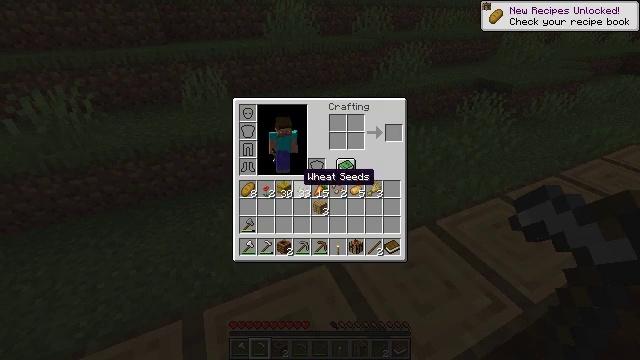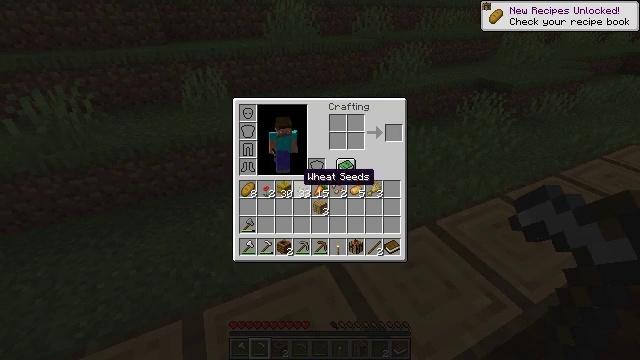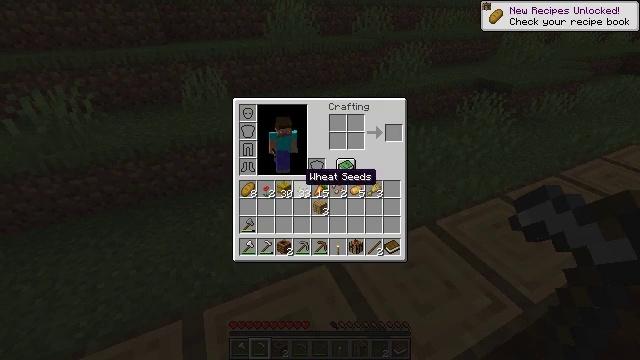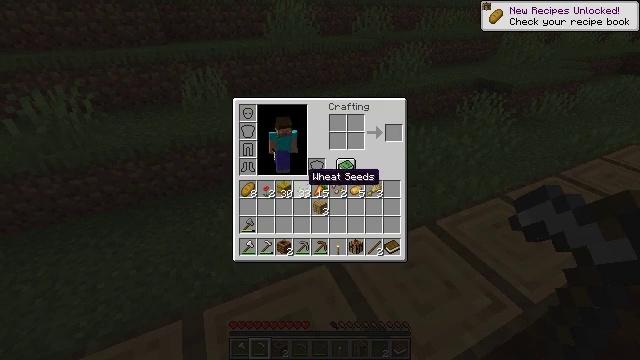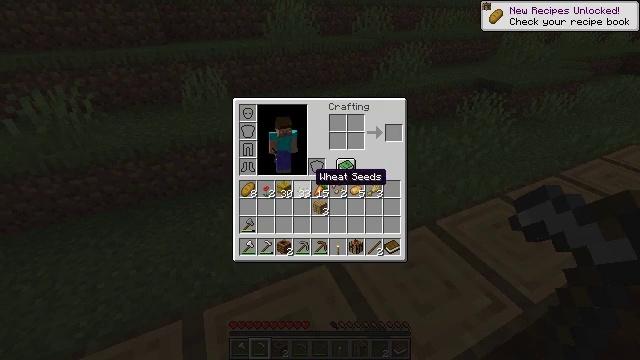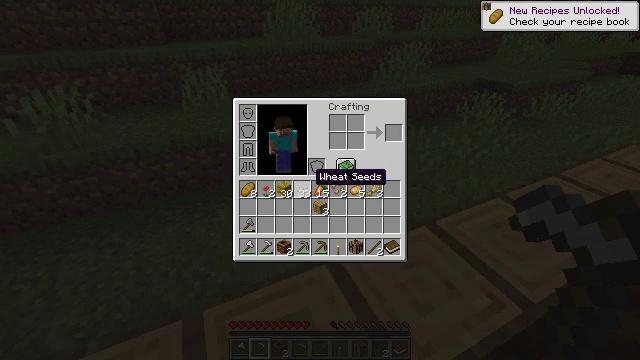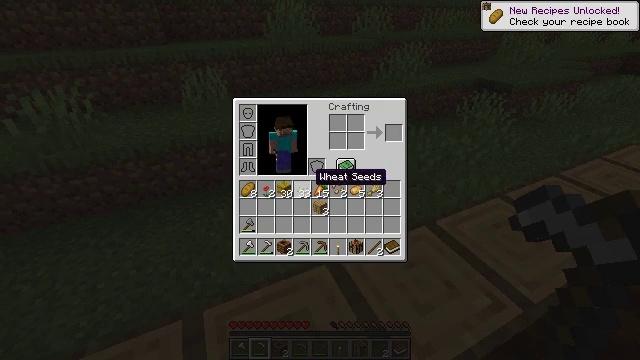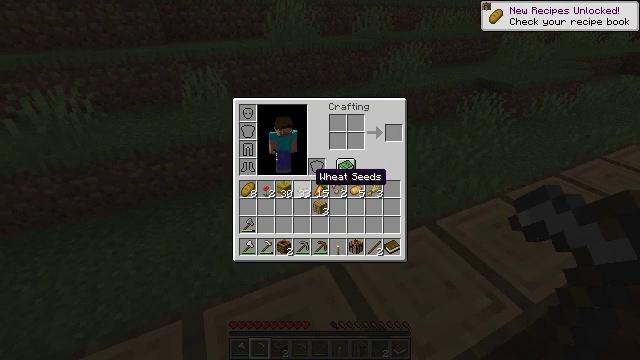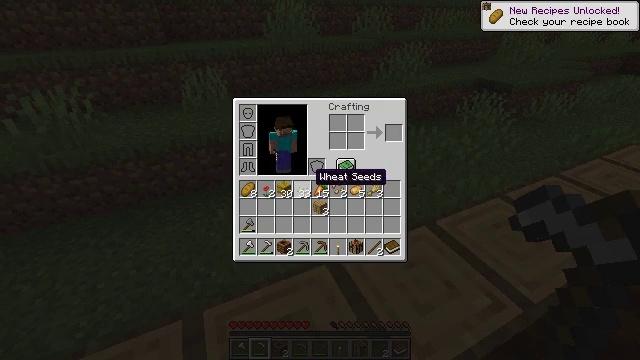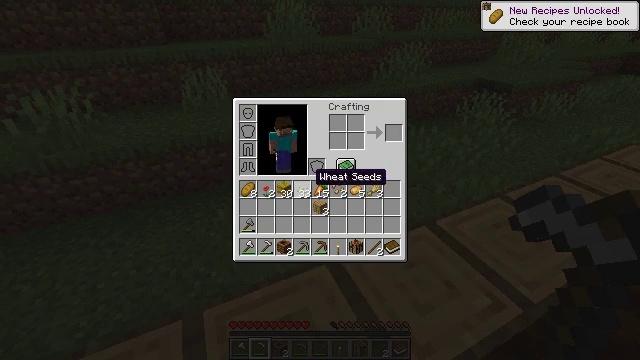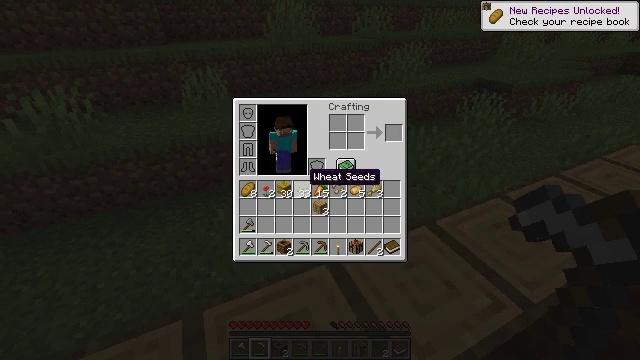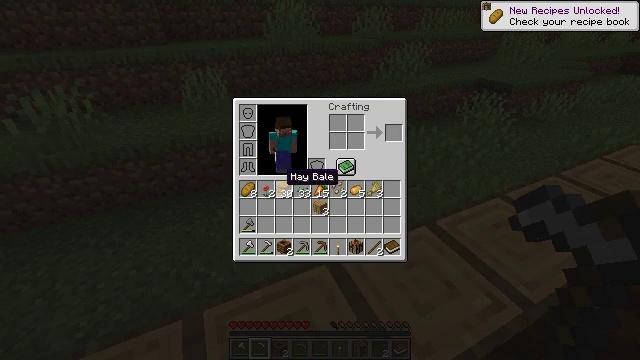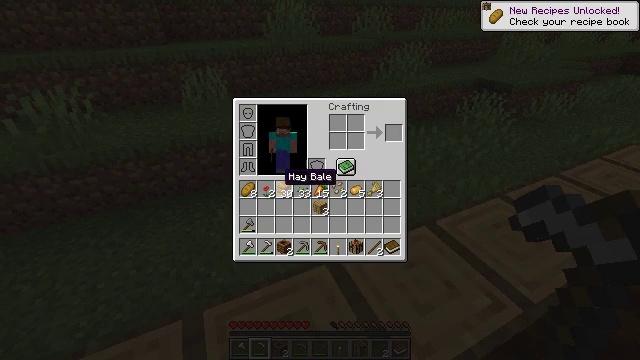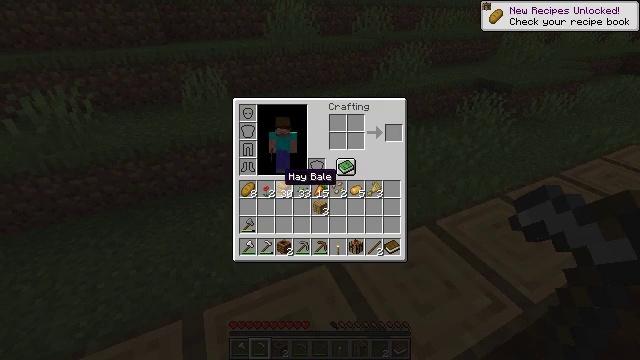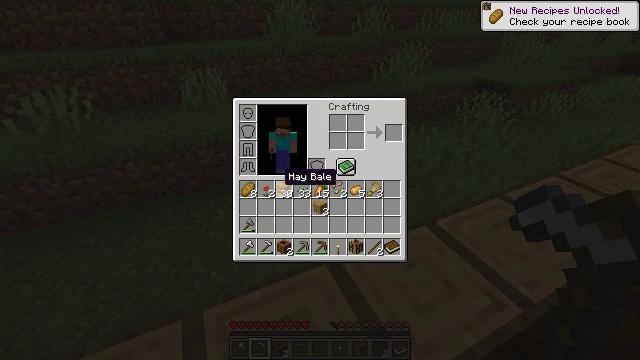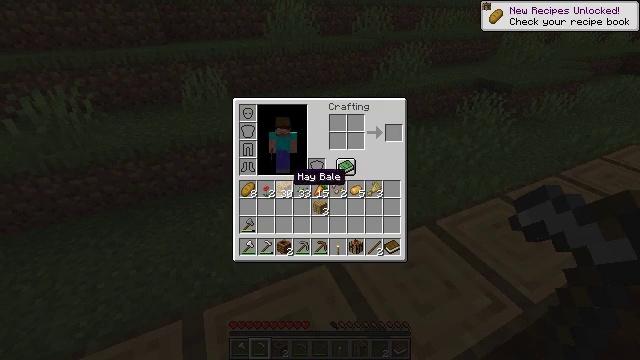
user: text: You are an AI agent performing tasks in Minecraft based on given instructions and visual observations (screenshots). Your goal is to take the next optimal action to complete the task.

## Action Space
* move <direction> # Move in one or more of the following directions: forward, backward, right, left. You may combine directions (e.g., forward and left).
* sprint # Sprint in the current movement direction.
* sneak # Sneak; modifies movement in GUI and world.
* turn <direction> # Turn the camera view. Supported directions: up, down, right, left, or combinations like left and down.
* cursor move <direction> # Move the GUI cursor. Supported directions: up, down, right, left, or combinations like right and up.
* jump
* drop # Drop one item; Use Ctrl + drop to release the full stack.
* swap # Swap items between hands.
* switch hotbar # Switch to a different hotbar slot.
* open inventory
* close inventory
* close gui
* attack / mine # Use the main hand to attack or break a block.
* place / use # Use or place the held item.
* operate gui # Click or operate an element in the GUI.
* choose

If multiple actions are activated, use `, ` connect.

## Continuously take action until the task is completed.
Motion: motion action
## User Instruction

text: Destroy the wheat to collect it.
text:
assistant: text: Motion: no_op
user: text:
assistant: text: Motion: no_op
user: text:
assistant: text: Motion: no_op
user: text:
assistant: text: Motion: cursor move right
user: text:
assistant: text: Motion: no_op
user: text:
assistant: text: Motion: no_op
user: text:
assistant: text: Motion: no_op
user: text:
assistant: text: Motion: no_op
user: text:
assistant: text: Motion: no_op
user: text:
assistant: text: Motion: no_op
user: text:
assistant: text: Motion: cursor move left
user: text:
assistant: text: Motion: no_op
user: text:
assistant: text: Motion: no_op
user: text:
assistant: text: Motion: no_op
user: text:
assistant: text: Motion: cursor move right
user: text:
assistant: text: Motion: cursor move right
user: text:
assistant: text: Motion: no_op
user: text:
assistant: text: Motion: no_op
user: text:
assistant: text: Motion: no_op
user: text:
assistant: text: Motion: no_op
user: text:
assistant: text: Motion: no_op
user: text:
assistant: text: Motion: no_op
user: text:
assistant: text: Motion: no_op
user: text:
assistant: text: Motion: no_op
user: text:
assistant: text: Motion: no_op
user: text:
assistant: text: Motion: cursor move right
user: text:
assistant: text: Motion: no_op
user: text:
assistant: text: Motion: cursor move left
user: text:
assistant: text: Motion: no_op
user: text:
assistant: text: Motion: no_op